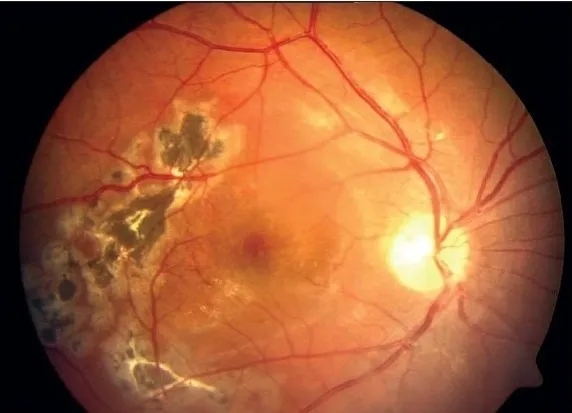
Post-injection fundus photograph (50 deg) with decreased macular edema.
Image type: ophthalmic_imaging (fundus_photograph)